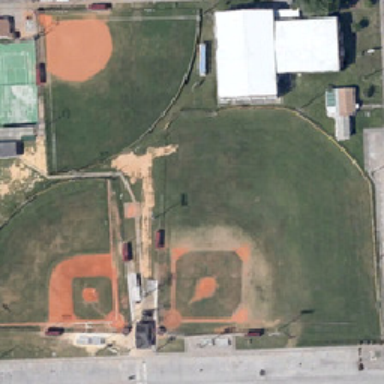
All three baseball fields are near white buildings and two tennis courts .